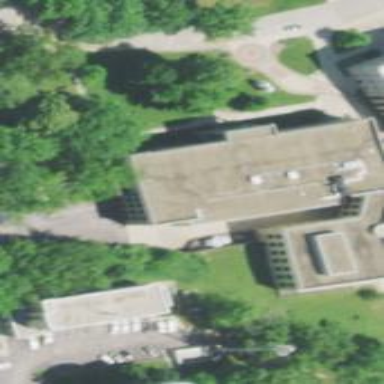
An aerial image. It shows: University building with flat grey roof. The building itself is tan in color.